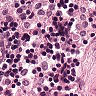
Metastatic tissue present: no